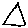
Label: triangle